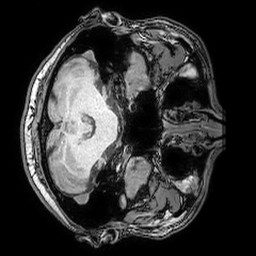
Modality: T1w
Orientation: axial
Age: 47
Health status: ill
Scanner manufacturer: philips
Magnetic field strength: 3 T
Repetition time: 0.007 s
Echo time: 0.0035 s